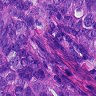
Metastatic tissue present: yes